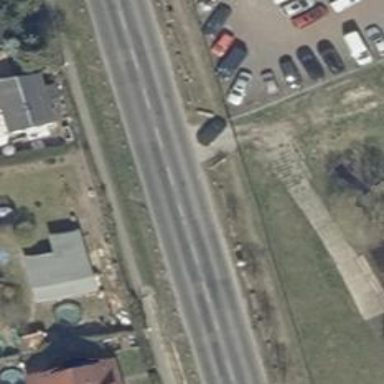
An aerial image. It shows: Secondary road with asphalt surface and lane markings.